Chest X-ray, AP view. Patient: 50 years old, sex F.
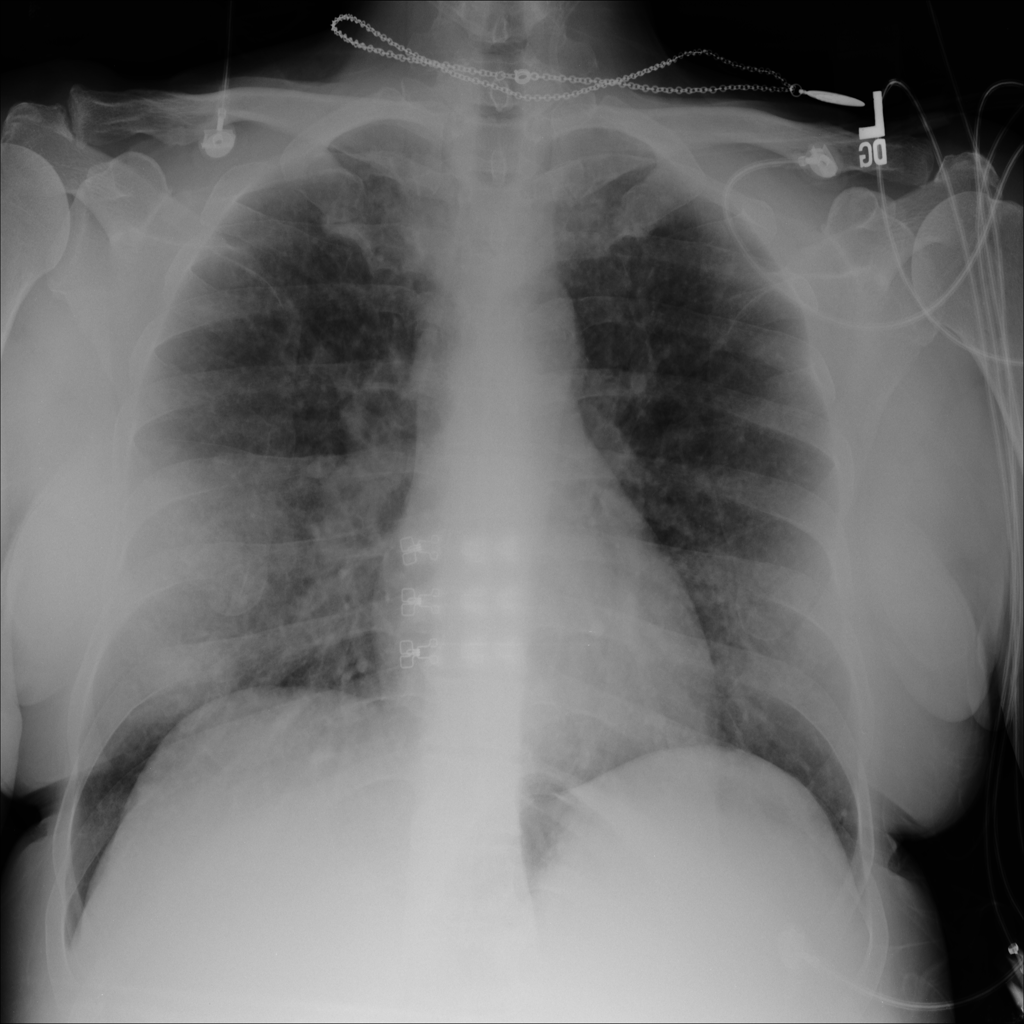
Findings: Nodule